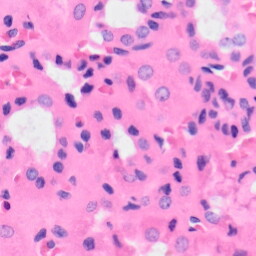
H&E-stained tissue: Kidney